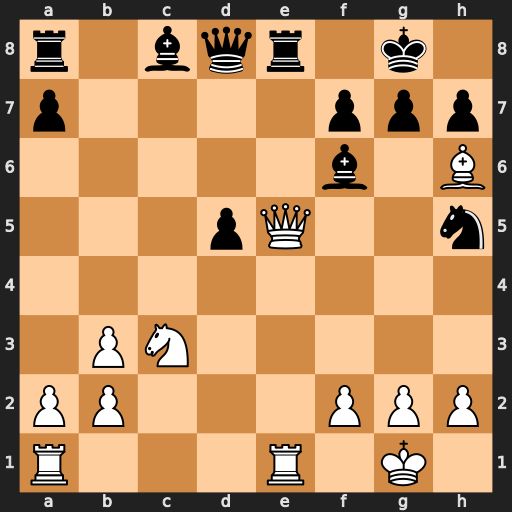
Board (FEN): r1bqr1k1/p4ppp/5b1B/3pQ2n/8/1PN5/PP3PPP/R3R1K1
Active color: w
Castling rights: -
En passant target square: -
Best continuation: Qxe8+ Qxe8 Rxe8#